Question: I've seen this question asked about 100 times on StackOverflow, but this isn't a one answer that solves them all. Here is my build path:

However I still get:
'''
[2014-05-03 11:44:33 - Dex Loader] Unable to execute dex: Multiple dex files define Lcom/squareup/okhttp/Address;
[2014-05-03 11:44:33 - Untappd] Conversion to Dalvik format failed: Unable to execute dex: Multiple dex files define Lcom/squareup/okhttp/Address;
'''
What is the best and easiest way to solve this issue? I got it when i tried to manually add a new version of Aviary SDK to my project by deleting the old project and adding the new one. I've tried cleaning and rebuilding and it doesn't work.
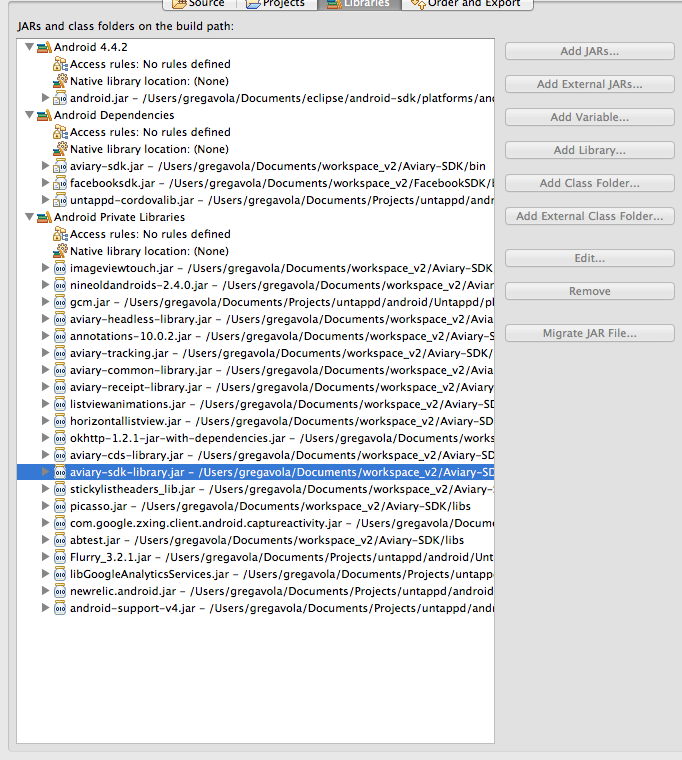
Answer: I found out the problem, thanks to this reply by Joe Bowser (<URL>. The problem here is the Aviary and Phonegap are both using the Lcom/squareup/okhttp framework, so I had to delete the okhttp framework from the CordovaLib directory, and re-run the project.